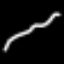
Label: squiggle